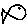
Label: fish